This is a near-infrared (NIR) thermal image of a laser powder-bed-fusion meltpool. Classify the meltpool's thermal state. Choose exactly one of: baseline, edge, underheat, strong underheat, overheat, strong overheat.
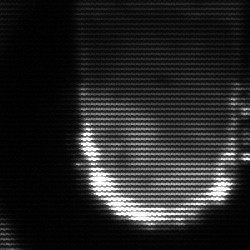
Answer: baseline